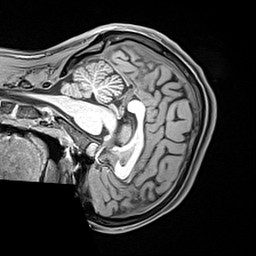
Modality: T1w
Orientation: sagittal
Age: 21
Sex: female
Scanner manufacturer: siemens
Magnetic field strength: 3 T
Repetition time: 2.4 s
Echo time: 0.00217 s